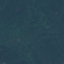
Label: Forest